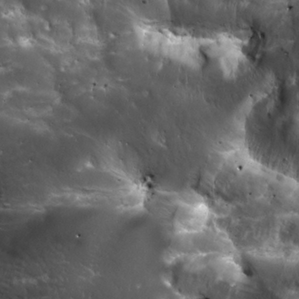
Label: non_frost